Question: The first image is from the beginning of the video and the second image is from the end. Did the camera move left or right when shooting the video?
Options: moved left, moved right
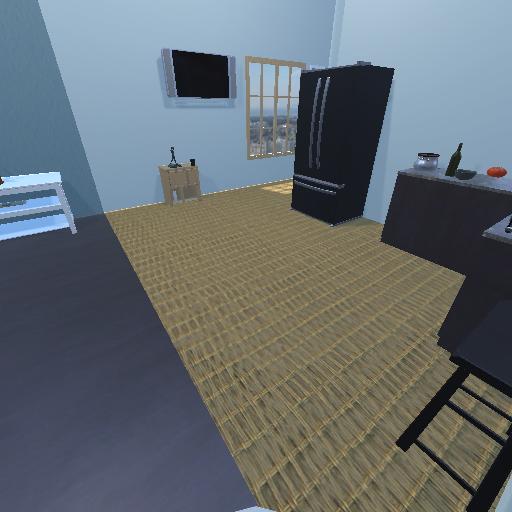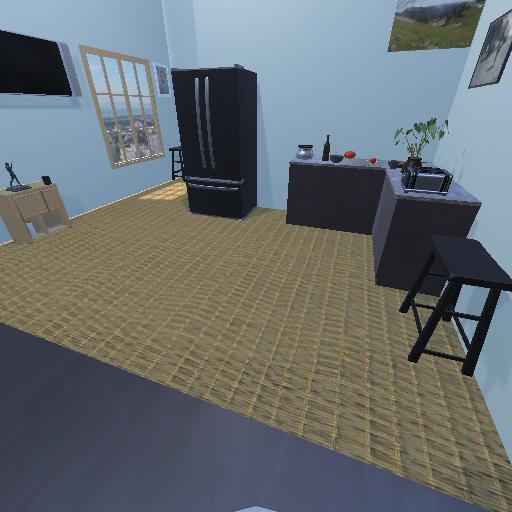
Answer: moved left